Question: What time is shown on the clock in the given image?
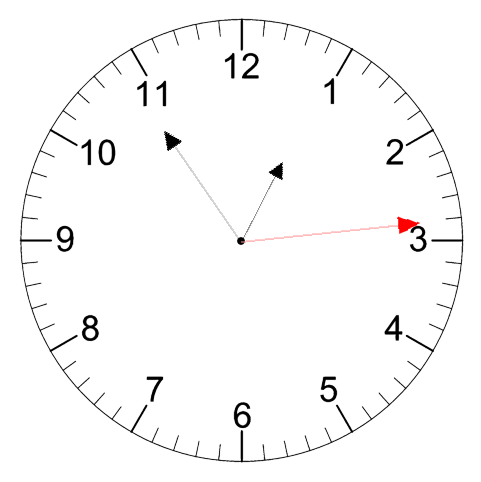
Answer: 12:54:14